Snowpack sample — Rabbit Ears Pass, Jackson County, Colorado, USA (12/17/25, 1:08 PM MST)
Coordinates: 40.387, -106.625
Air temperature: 34 °F
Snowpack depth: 46 cm
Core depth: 40 cm
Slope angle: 6°, slope face: 165°
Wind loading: medium
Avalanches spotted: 0
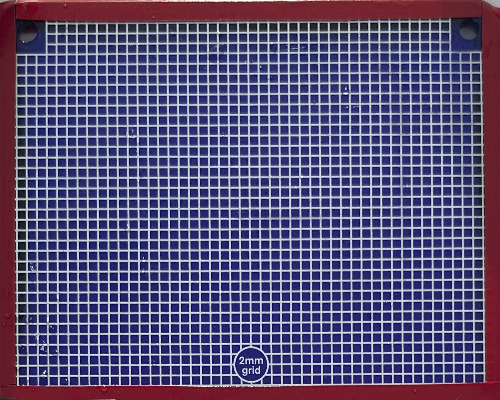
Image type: profile
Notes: No avalanches spotted nearby, although collected in a meadowy area with minimal risk on this face of the pass.